Question: Count the number of objects in the diagram.
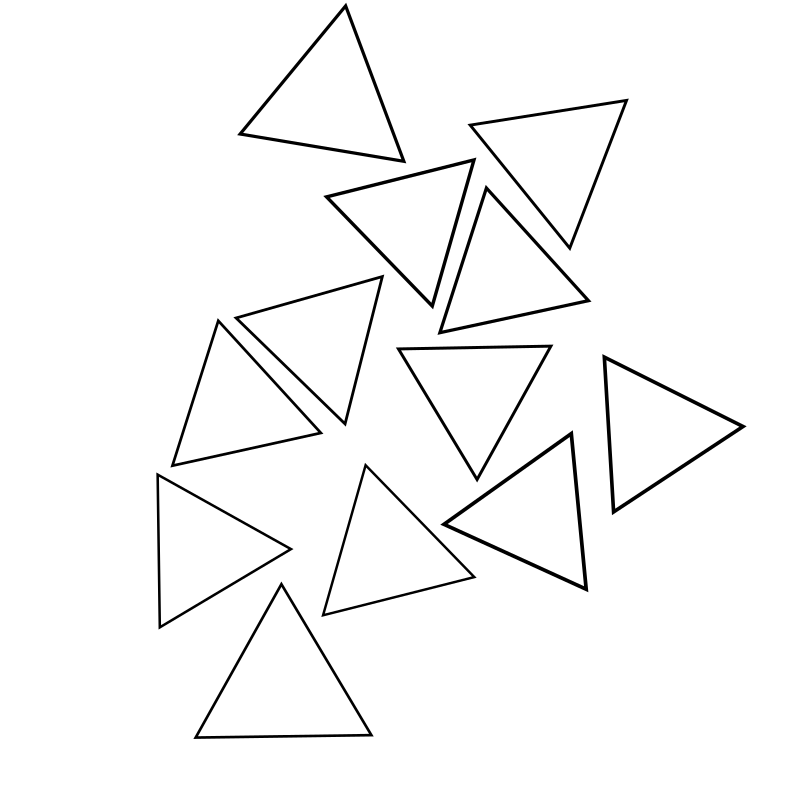
Answer: 12